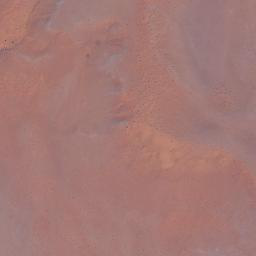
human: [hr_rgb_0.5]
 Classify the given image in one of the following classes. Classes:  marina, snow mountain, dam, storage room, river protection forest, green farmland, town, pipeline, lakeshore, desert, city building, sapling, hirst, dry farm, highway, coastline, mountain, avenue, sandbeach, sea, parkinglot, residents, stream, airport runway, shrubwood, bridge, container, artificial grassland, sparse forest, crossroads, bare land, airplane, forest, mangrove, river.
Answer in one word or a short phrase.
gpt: desert